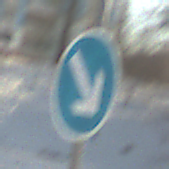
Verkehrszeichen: VorgeschriebeneVorbeifahrtRechts
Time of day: MorningAfternoon
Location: Outdoor (Suburban)
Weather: PartlyCloudy
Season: NotSpecified
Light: Natural